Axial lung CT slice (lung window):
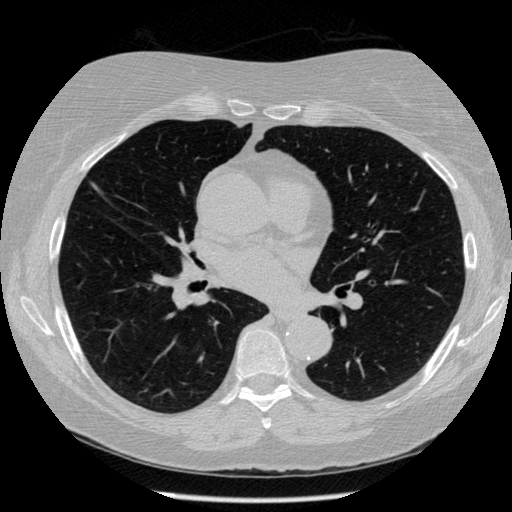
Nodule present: no